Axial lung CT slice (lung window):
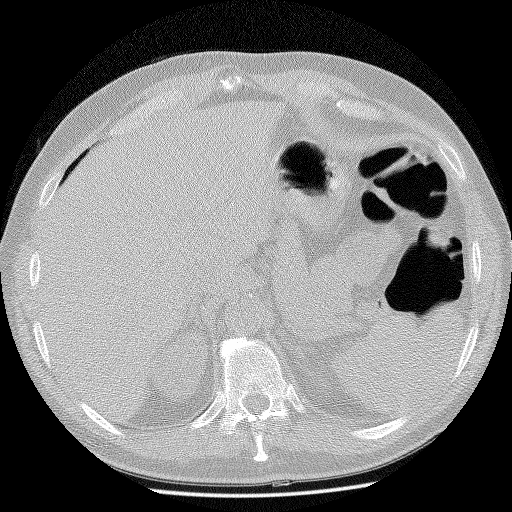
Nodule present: no